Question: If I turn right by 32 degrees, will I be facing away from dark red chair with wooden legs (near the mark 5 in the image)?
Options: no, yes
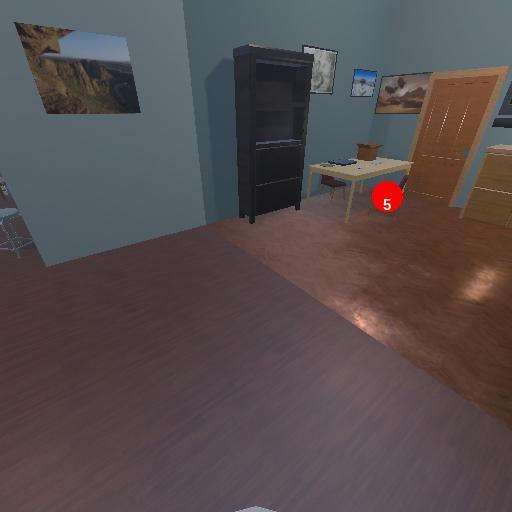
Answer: no